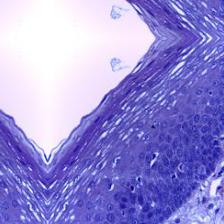
Diagnosis: Normal